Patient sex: M
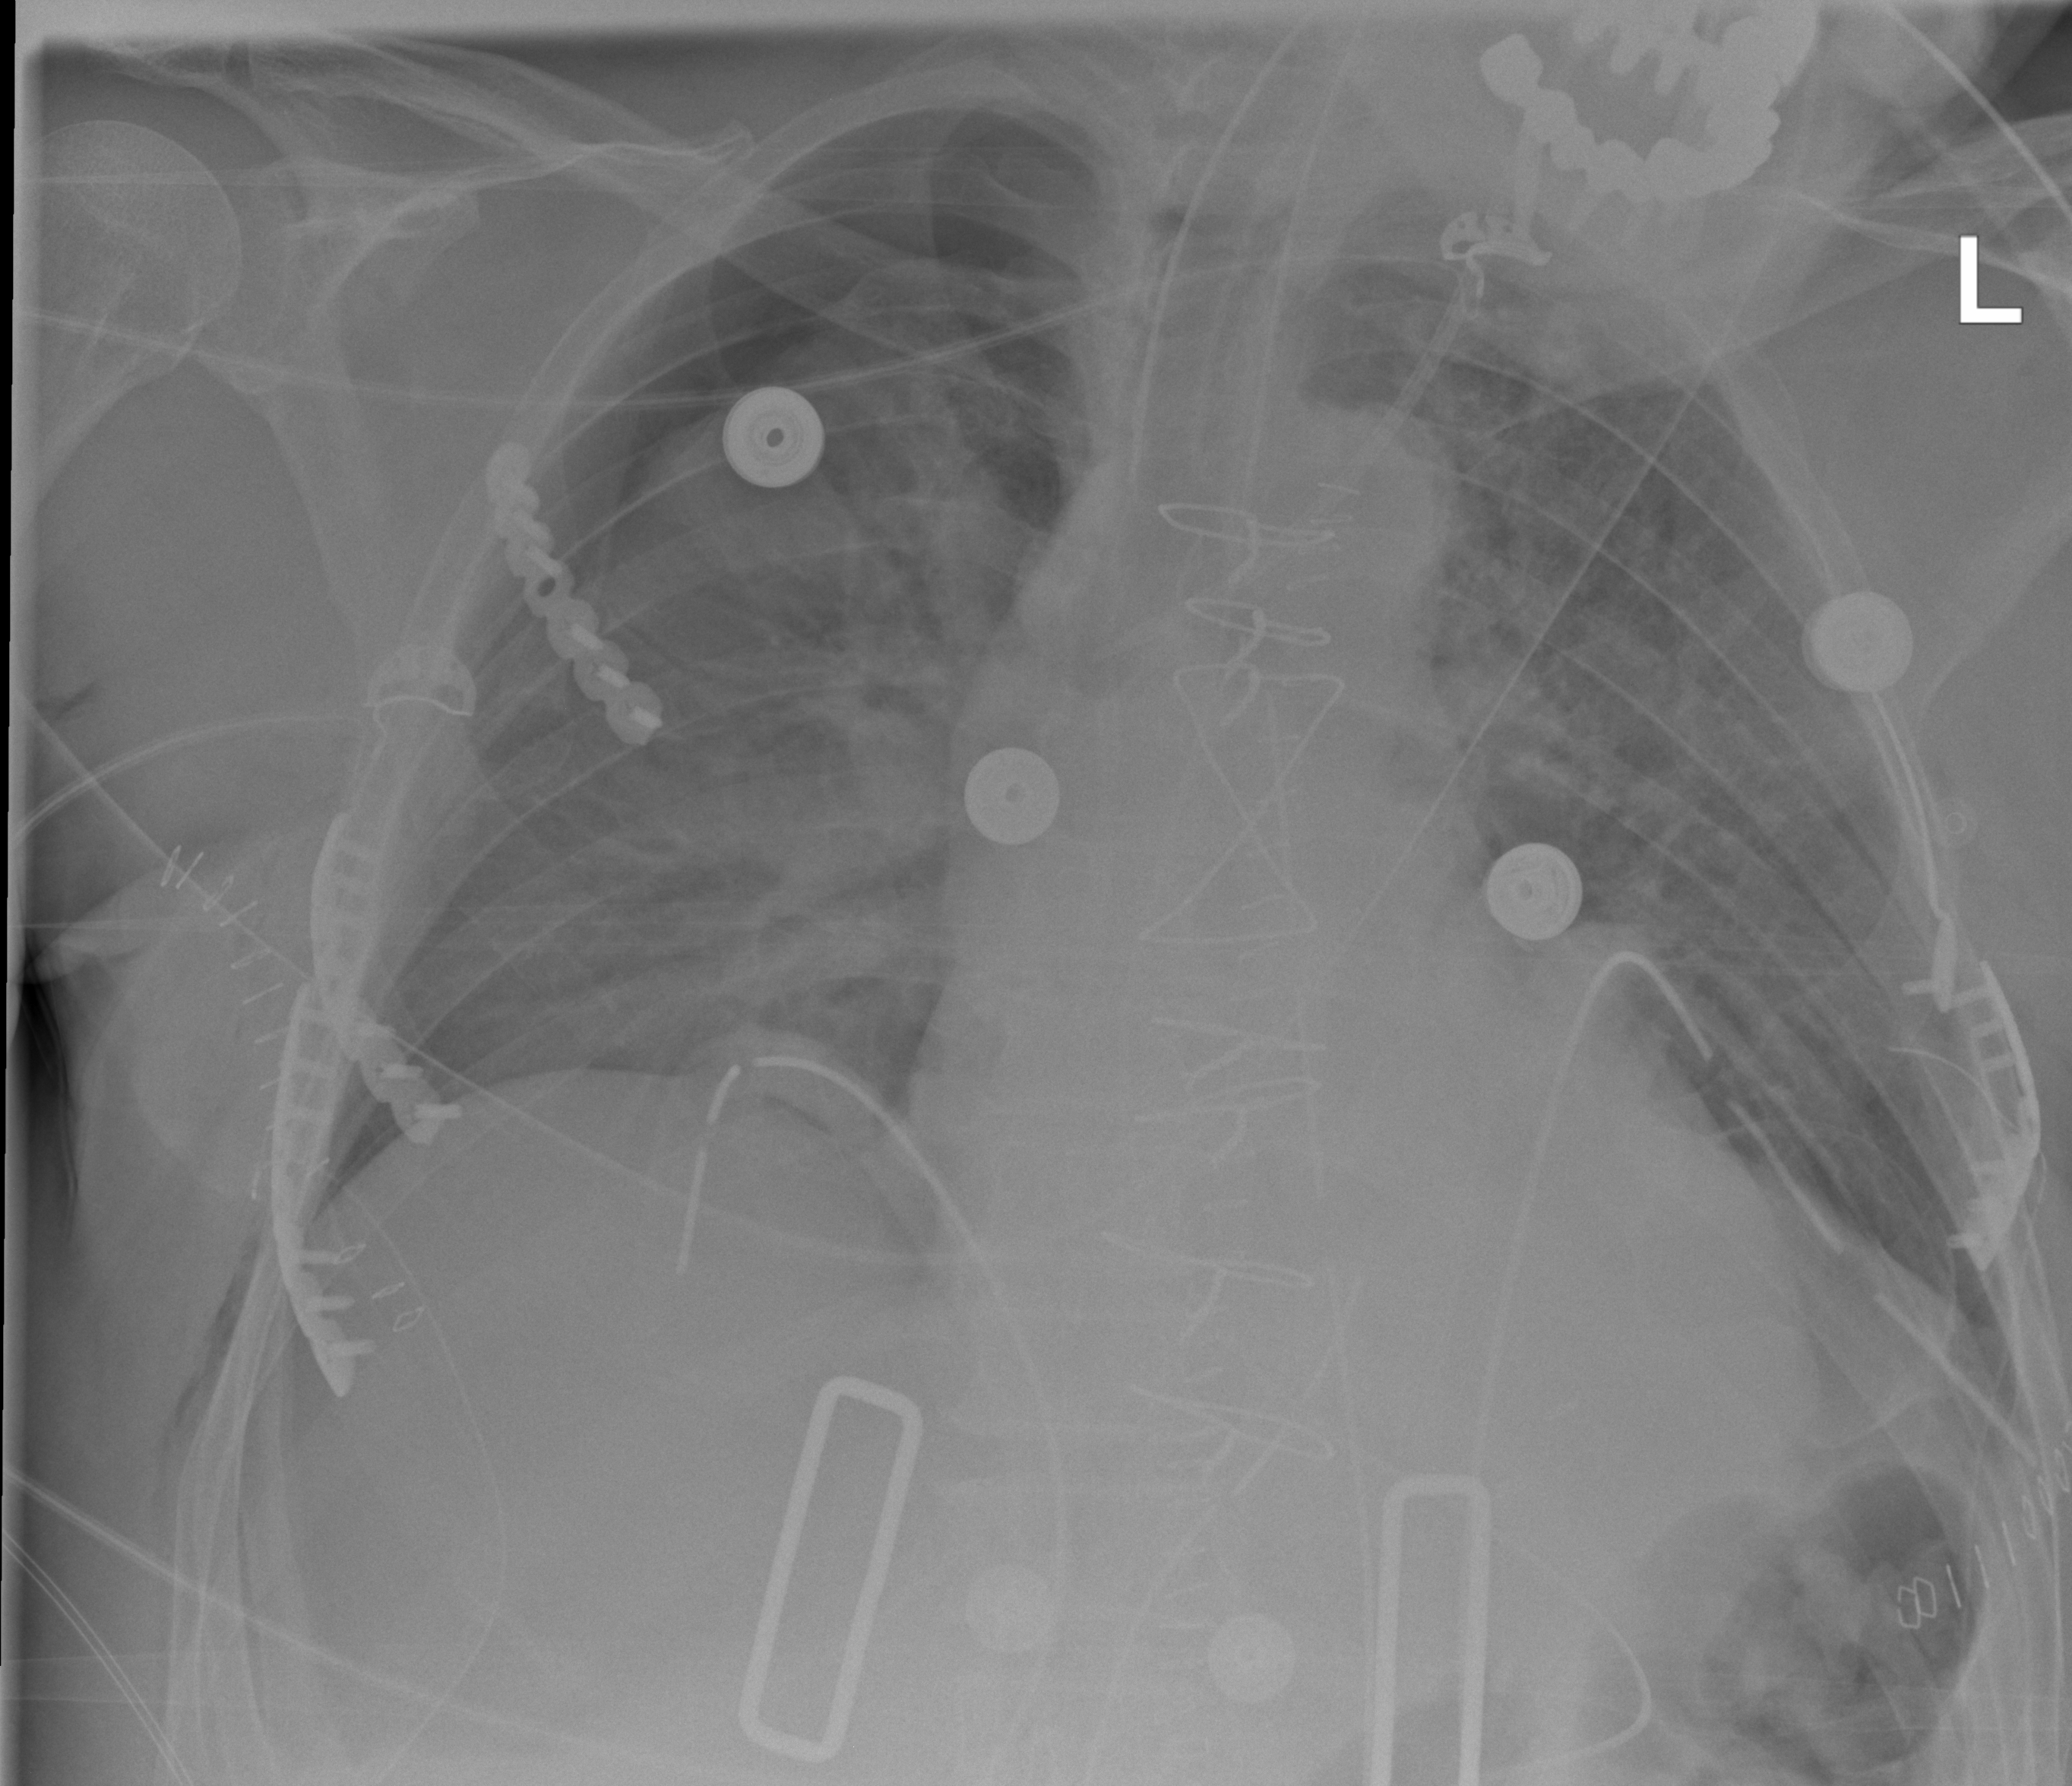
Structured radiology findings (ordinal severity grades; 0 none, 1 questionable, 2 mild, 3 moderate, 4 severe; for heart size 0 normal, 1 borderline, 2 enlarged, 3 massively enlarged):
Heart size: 2
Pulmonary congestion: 0
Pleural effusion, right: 0
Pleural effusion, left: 0
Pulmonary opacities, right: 0
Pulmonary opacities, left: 0
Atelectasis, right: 2
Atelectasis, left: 0